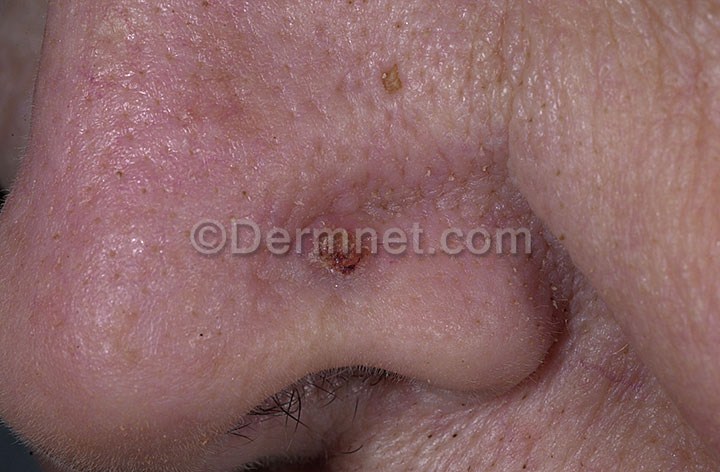
Disease: Actinic Keratosis Basal Cell Carcinoma and other Malignant Lesions